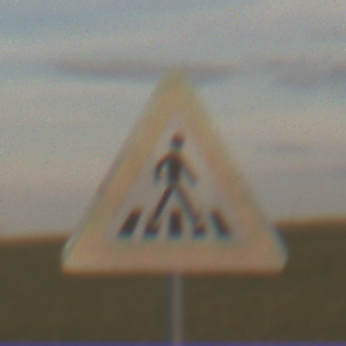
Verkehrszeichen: FussgaengerueberwegLinks
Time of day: SunriseSunset
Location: Outdoor (Nature)
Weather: PartlyCloudy
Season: NotSpecified
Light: Natural